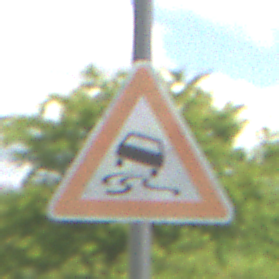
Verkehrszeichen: SchleuderOderRutschgefahr
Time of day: Midday
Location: Outdoor (RoadRail)
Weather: PartlyCloudy
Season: NotSpecified
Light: Natural